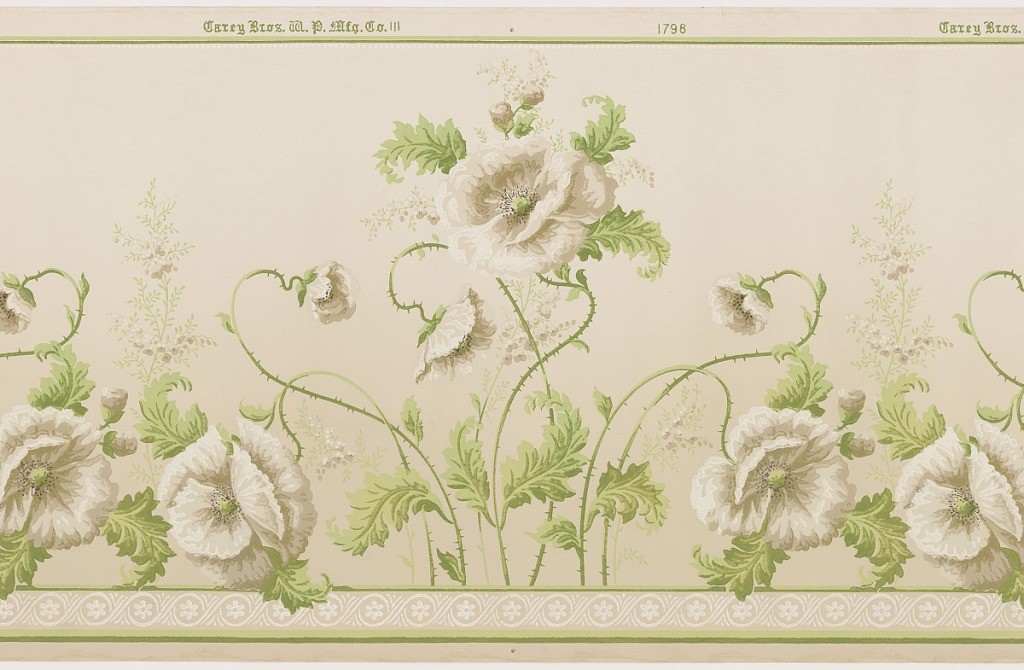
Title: Frieze
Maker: Carey Bros. W.P. Mfg. Co., Philadelphia, Pennsylvania, founded 1882
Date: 1905–1915
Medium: Machine-printed paper
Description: Design of poppy flowers on stems, alternating between high and low. Band of wave scroll or guilloche along bottom edge. Art nouveau style design.